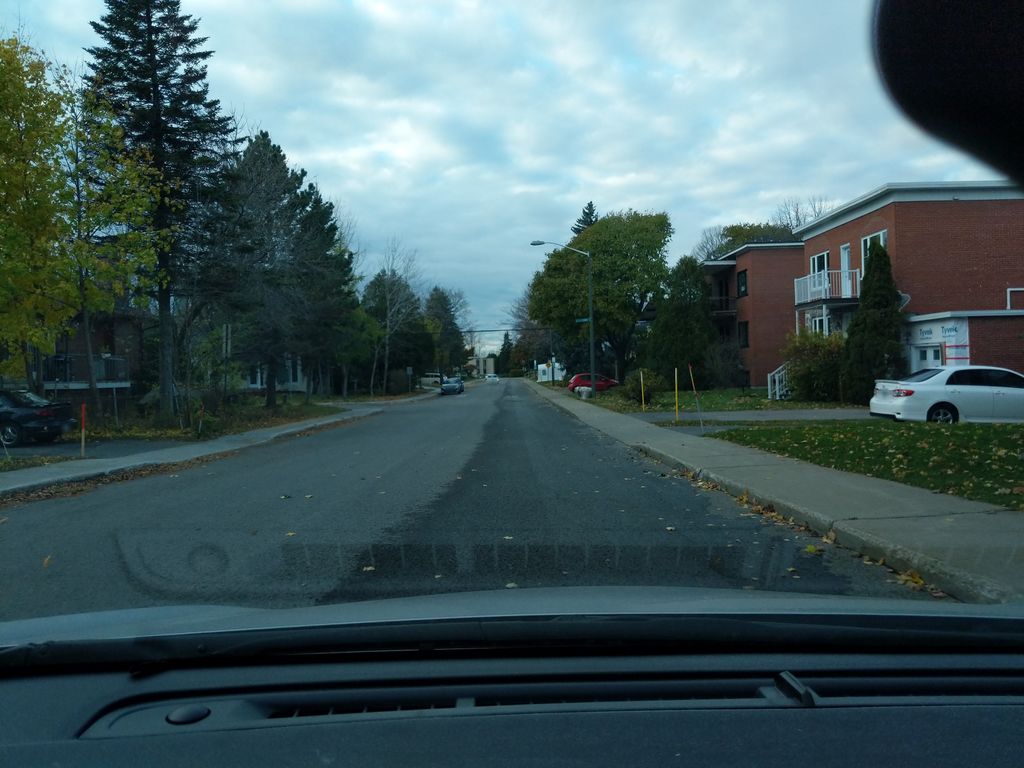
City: quebec_city